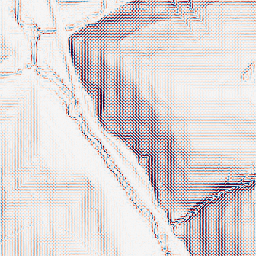
Category: wavelet
Decomposition family: wavelet_biorthogonal
Decomposition parameters: wavelet: bior1.3
level: 2
Upsampling method: lanczos
Upsampling parameters: scale: 8
Upsampling scale: 8